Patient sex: M
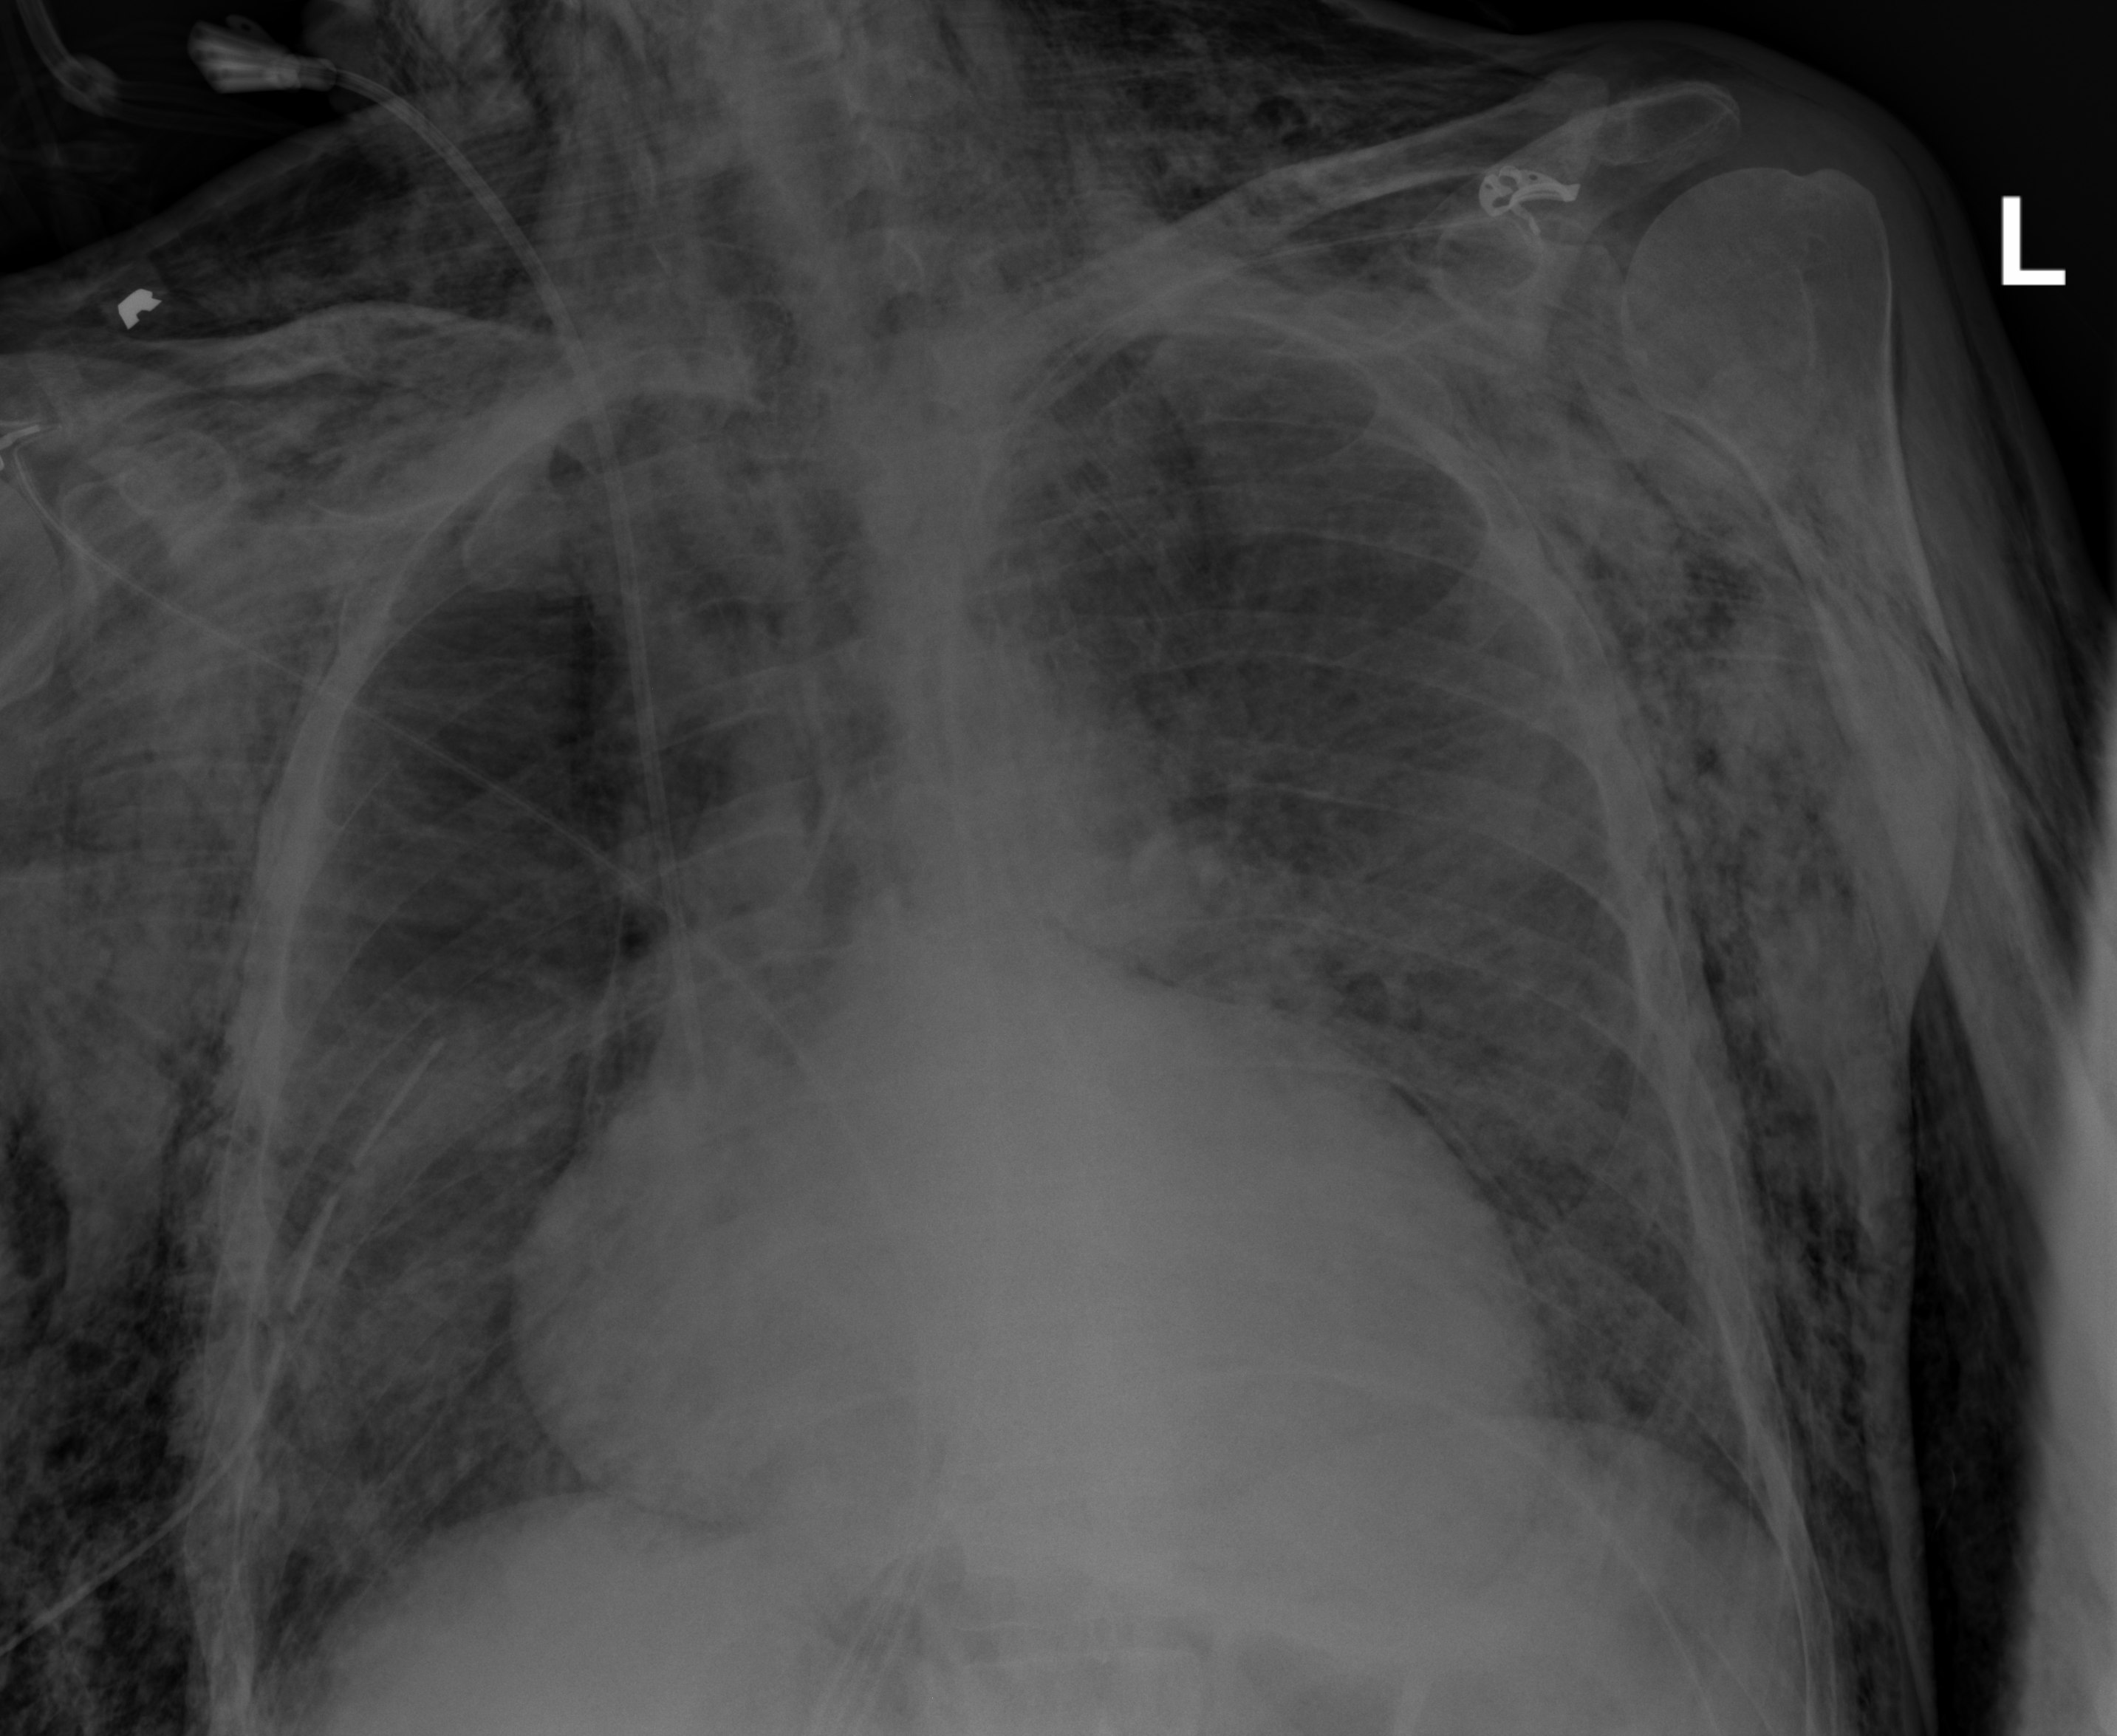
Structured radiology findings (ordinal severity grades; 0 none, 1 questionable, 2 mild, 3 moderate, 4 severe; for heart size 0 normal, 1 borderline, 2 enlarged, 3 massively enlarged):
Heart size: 2
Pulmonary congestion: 2
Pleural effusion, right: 0
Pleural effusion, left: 0
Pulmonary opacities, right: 2
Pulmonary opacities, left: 1
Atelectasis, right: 2
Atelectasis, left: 1